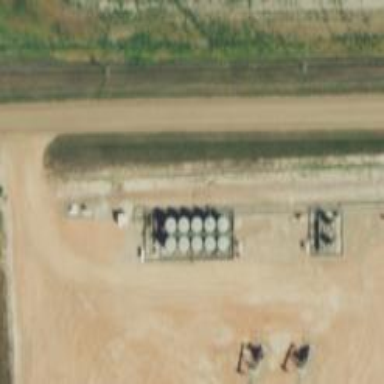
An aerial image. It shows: Storage tank that is man-made.